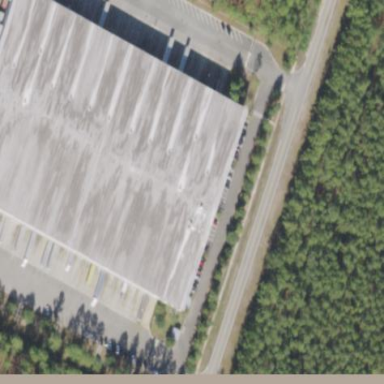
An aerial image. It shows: Warehouse building.